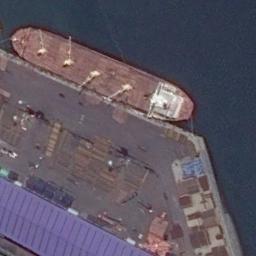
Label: ship